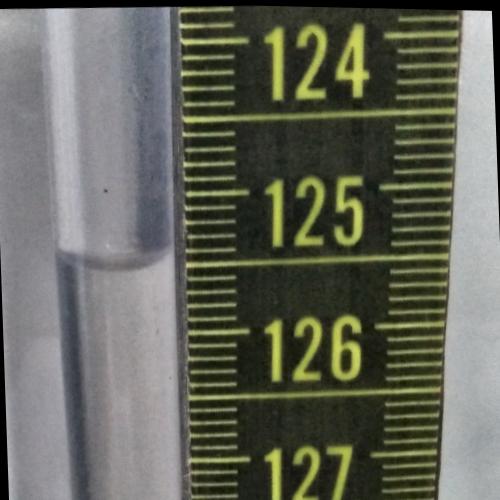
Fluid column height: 125.5 cm